Interaction volume radius: 10 \u00c5
Interaction volume height: 10 \u00c5
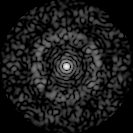
Disorder parameter: 0.8346